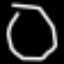
Label: octagon